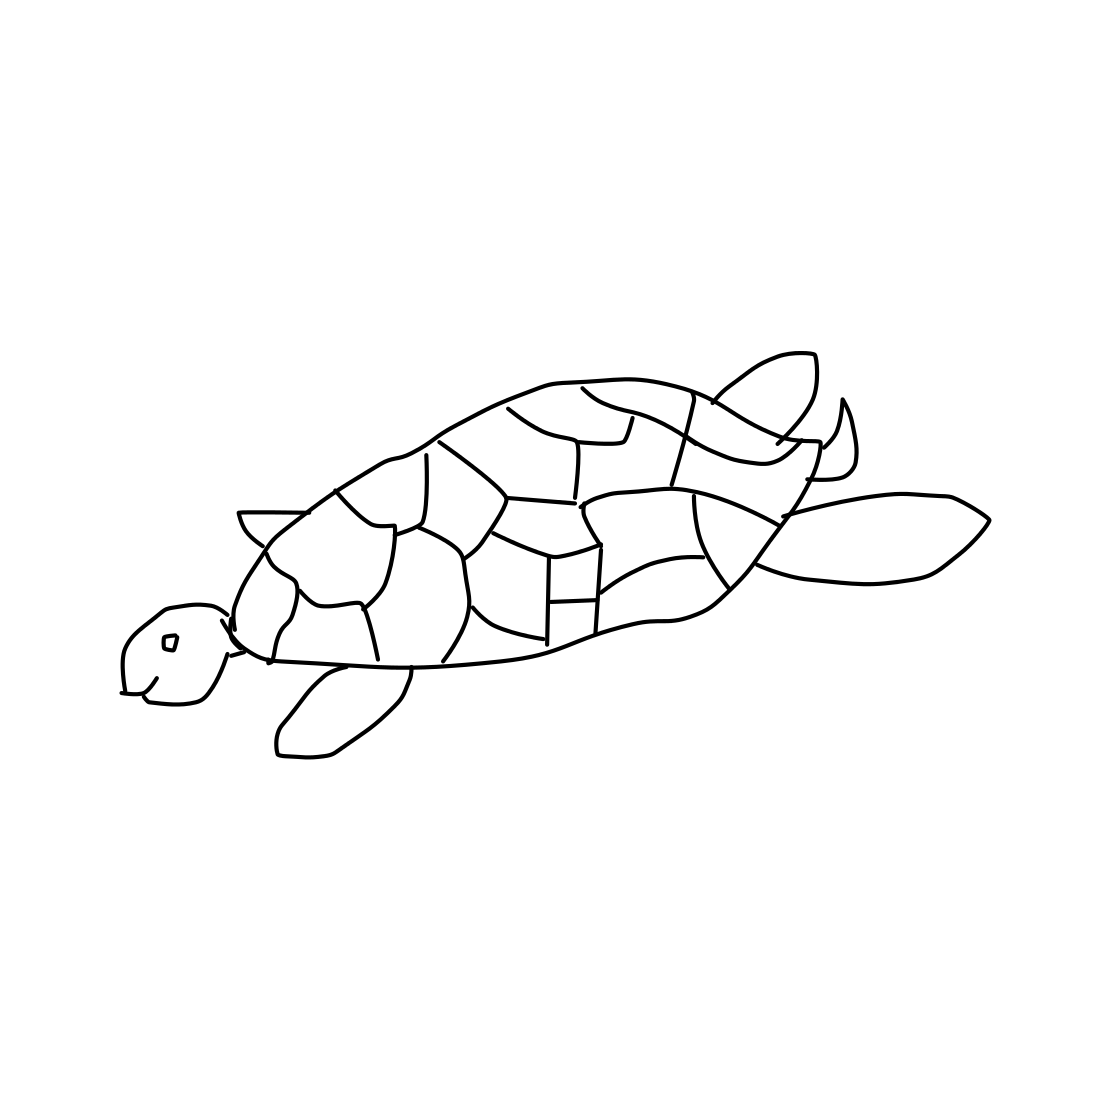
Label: sea turtle